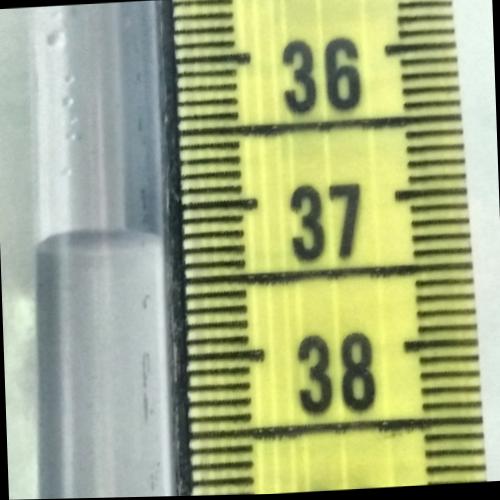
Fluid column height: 37.2 cm